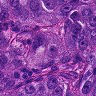
Metastatic tissue present: yes